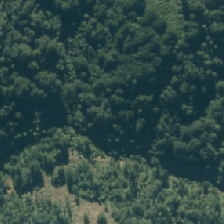
Land cover: indigenous_forest